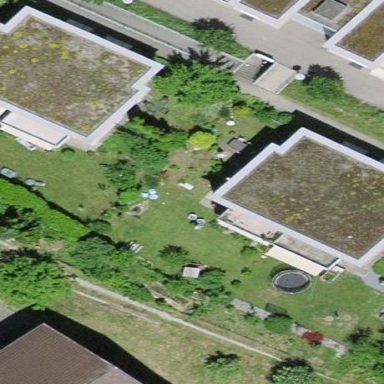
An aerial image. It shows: Residential building.